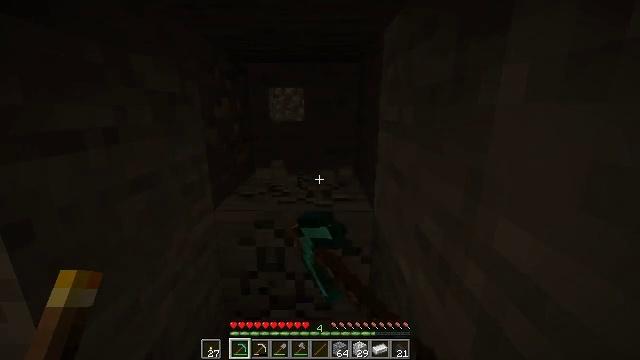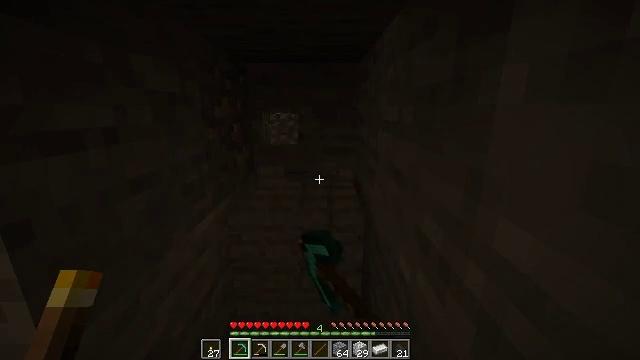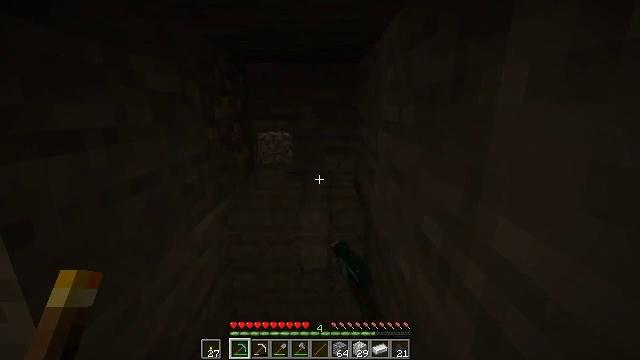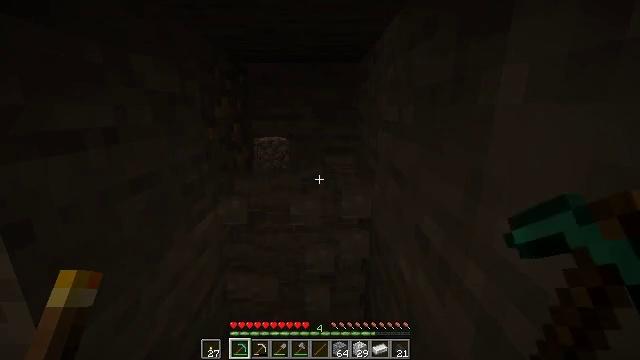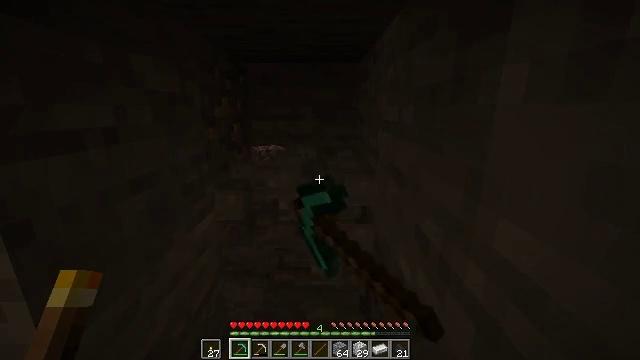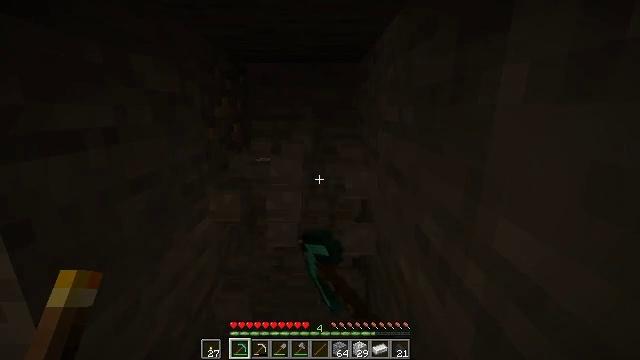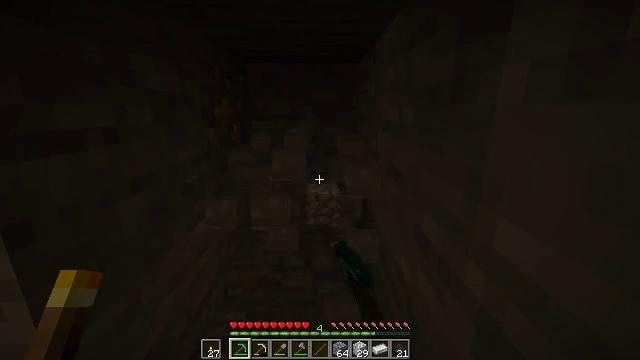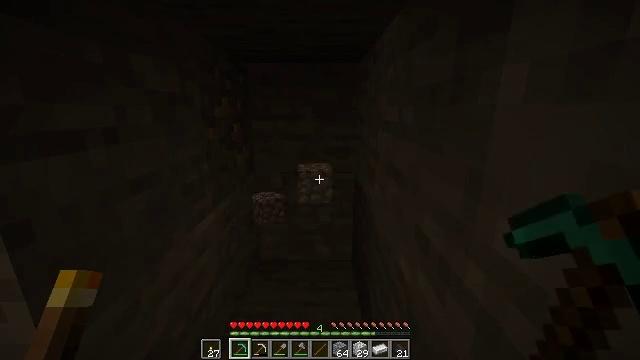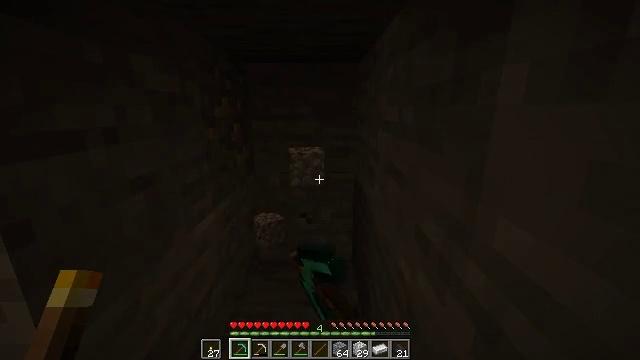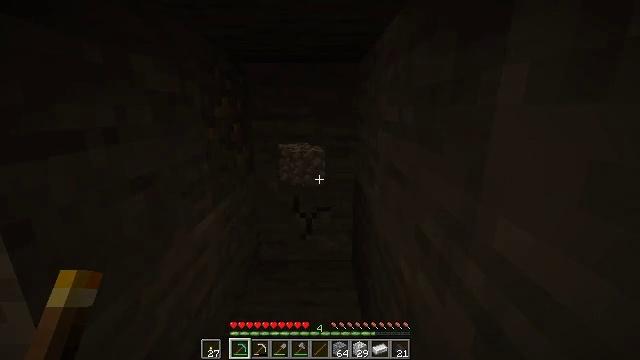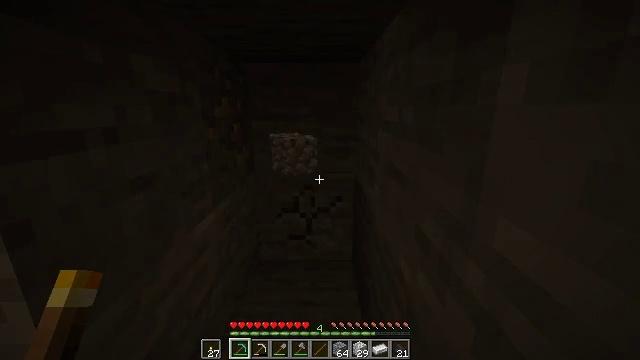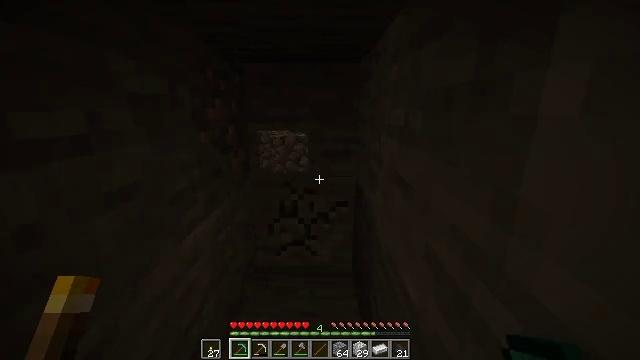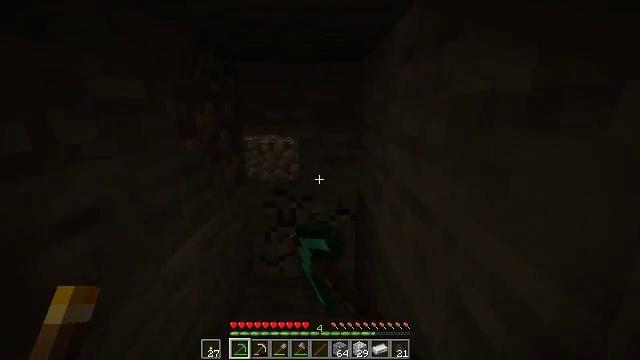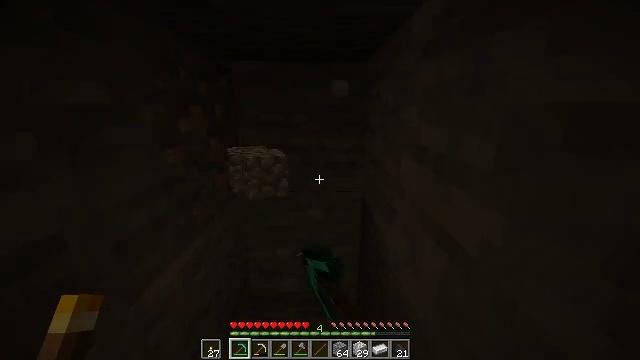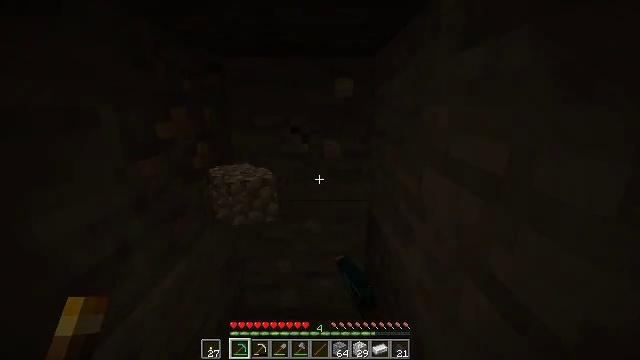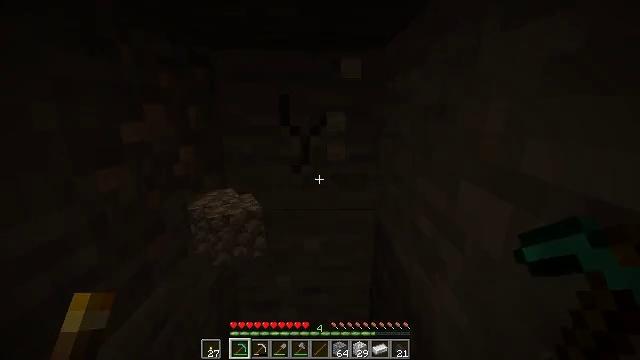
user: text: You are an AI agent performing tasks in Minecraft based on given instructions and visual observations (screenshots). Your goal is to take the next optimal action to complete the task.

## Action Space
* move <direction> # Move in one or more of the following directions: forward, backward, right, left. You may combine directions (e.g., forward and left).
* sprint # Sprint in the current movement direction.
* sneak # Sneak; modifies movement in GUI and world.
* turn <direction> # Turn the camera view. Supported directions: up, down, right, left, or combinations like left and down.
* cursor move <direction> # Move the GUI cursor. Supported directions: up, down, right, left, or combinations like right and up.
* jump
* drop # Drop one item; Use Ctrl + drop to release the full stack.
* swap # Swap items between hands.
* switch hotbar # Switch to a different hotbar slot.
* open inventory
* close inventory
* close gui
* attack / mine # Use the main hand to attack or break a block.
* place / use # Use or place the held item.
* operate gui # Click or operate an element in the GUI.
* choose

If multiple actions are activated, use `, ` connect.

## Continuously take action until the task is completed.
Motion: motion action
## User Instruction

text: Mine stone underground.
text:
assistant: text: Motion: attack / mine
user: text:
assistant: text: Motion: attack / mine
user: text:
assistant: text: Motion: attack / mine
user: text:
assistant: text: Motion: attack / mine
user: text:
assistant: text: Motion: attack / mine
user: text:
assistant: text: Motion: attack / mine
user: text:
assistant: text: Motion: attack / mine
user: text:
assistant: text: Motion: attack / mine
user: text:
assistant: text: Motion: attack / mine
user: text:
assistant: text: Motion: move forward, attack / mine
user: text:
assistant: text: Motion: move forward, attack / mine
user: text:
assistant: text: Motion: move forward, attack / mine
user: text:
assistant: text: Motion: move forward, attack / mine
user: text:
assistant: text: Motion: move forward, attack / mine
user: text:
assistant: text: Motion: move forward, attack / mine
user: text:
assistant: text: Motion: attack / mine
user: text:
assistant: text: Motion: attack / mine
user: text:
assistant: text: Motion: attack / mine
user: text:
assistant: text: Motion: attack / mine
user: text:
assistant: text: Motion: attack / mine
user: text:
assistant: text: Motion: attack / mine
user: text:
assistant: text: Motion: attack / mine
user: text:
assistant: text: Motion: attack / mine
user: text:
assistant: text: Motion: attack / mine
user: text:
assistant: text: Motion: turn left and up, attack / mine
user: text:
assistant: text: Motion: turn left and up, attack / mine
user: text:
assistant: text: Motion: turn left and up, attack / mine
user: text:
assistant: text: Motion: turn left, attack / mine
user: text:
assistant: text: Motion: attack / mine
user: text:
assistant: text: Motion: attack / mine